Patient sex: M
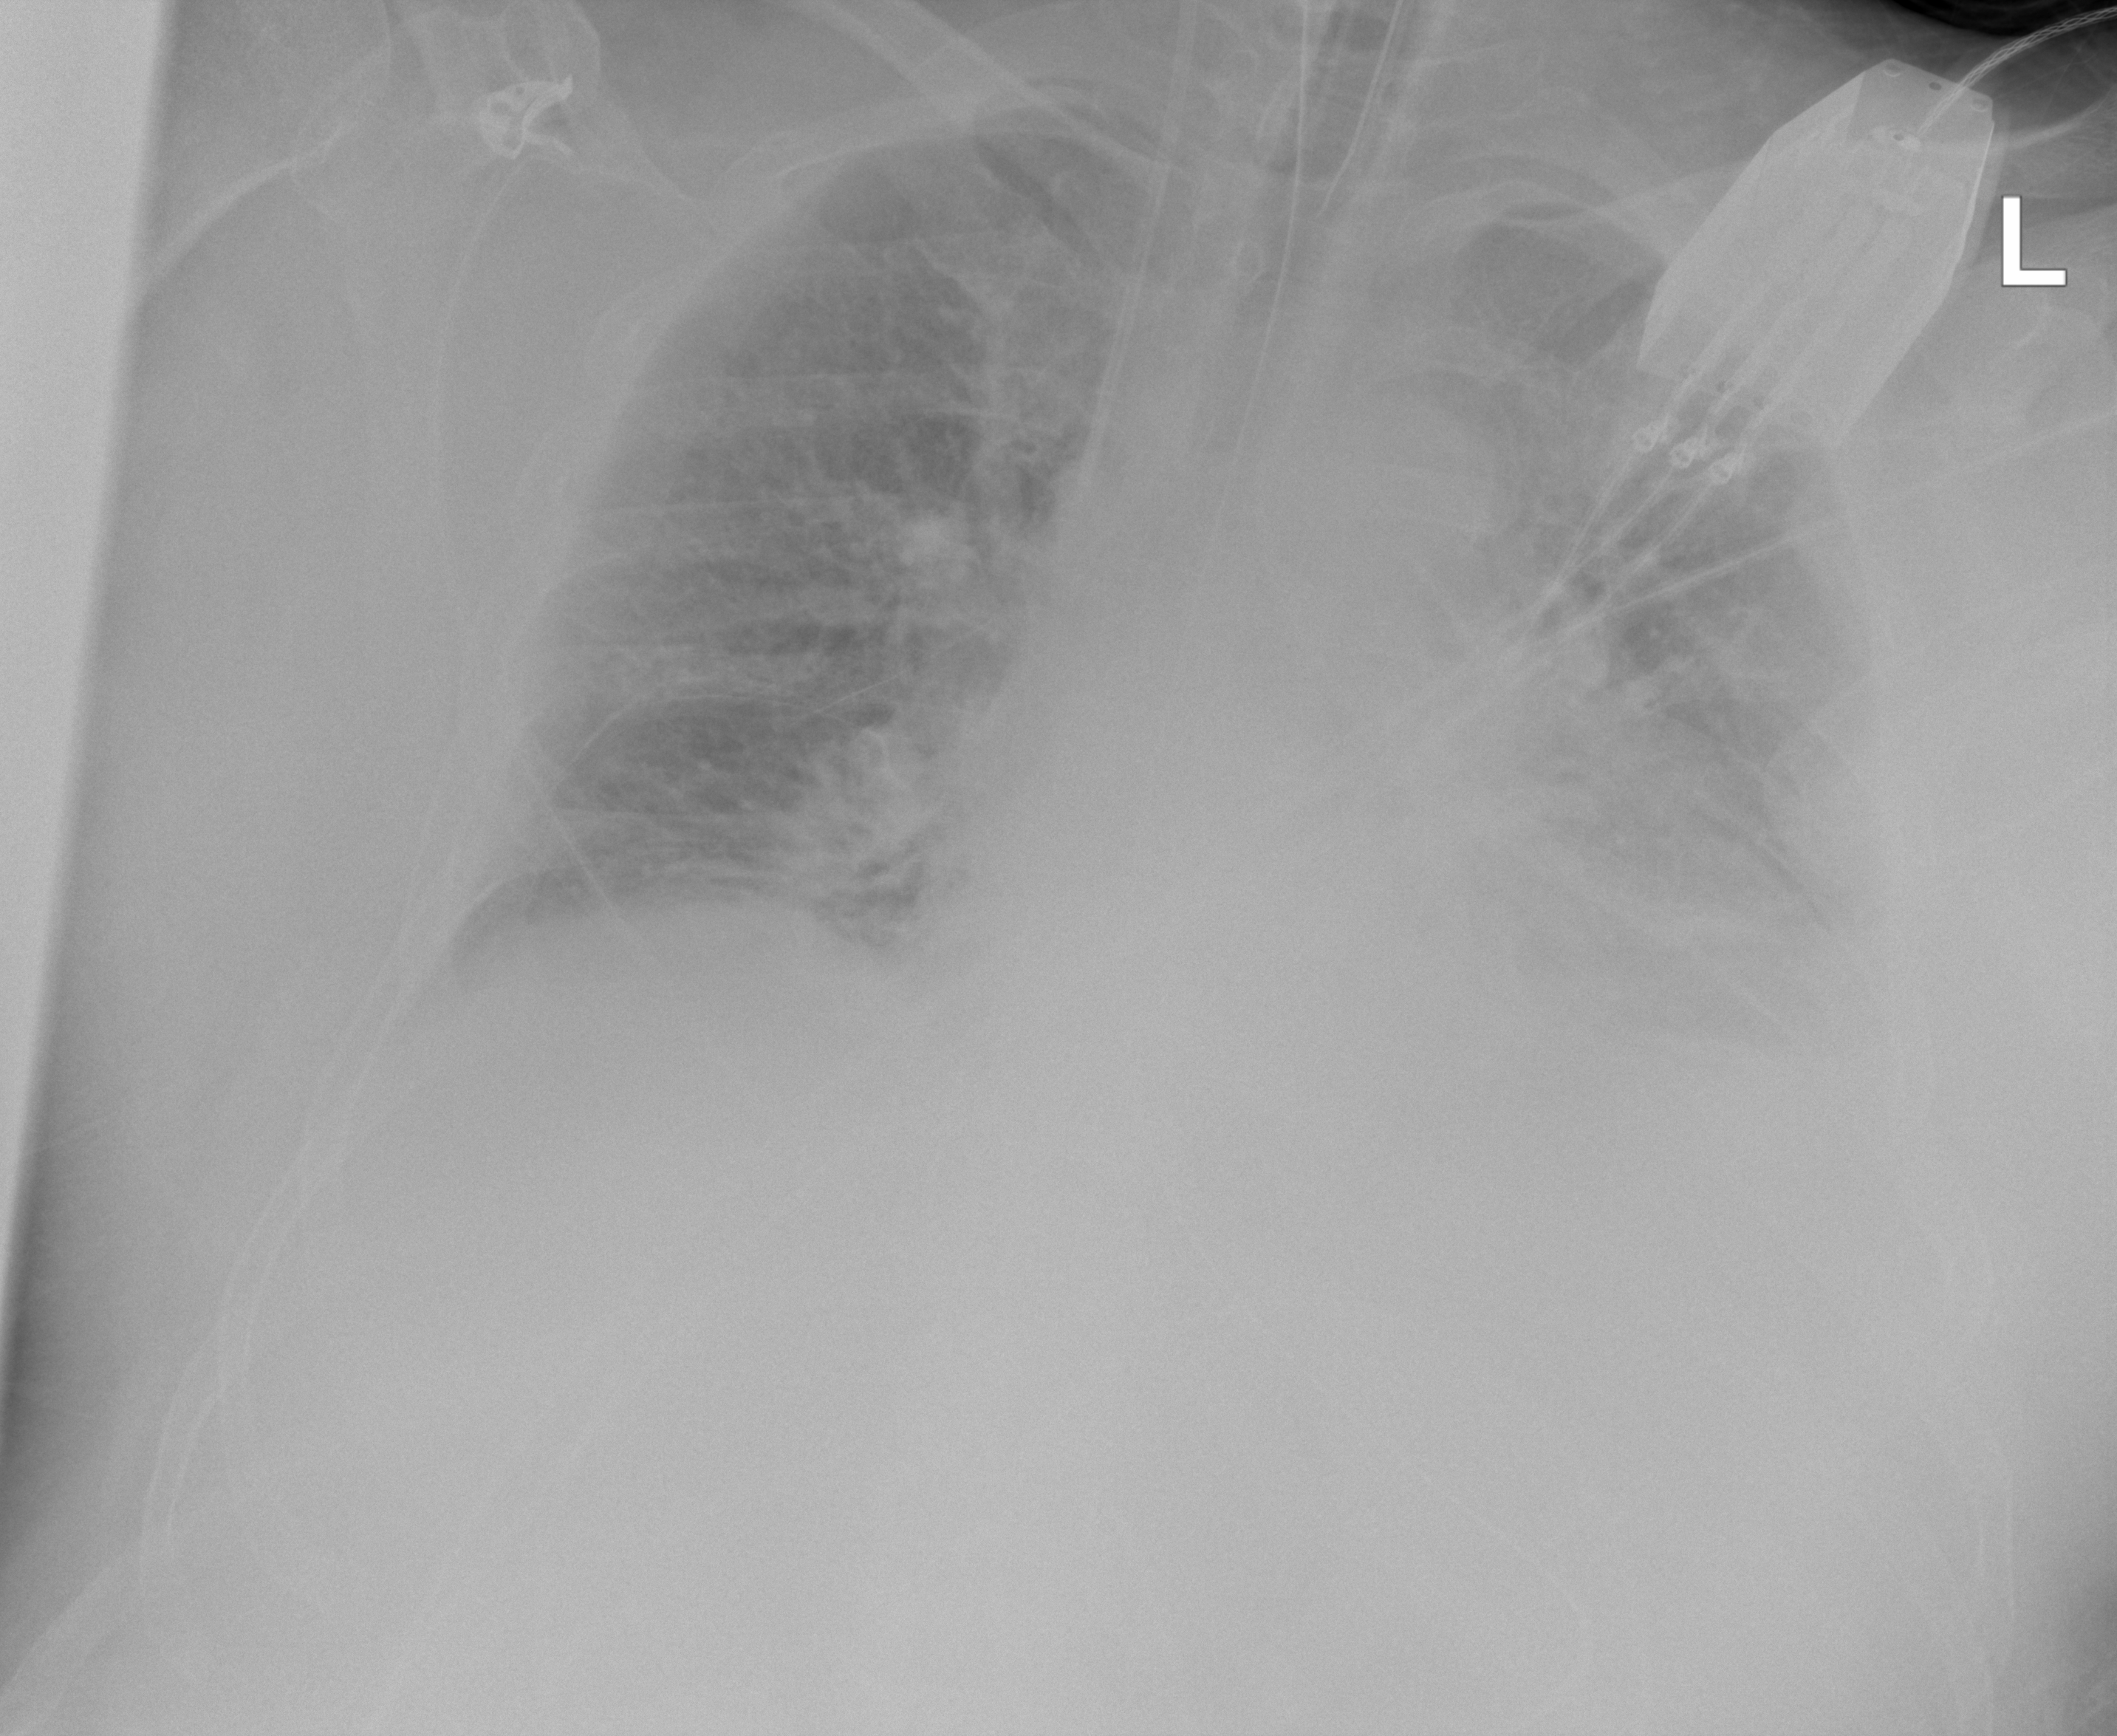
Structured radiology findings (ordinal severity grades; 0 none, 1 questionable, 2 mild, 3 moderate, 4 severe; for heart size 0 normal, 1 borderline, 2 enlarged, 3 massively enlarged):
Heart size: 2
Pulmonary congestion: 3
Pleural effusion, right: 2
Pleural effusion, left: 3
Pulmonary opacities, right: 2
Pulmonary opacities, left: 2
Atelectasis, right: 2
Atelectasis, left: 3